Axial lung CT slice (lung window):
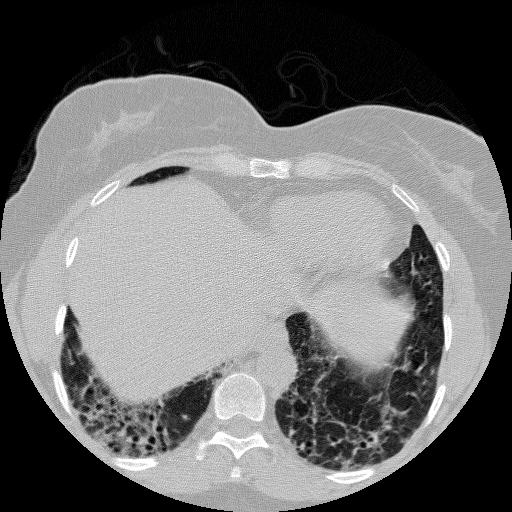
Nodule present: no